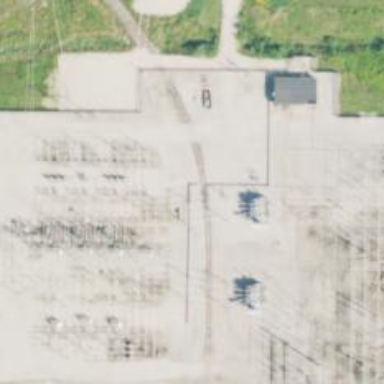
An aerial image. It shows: Switch for power supply.